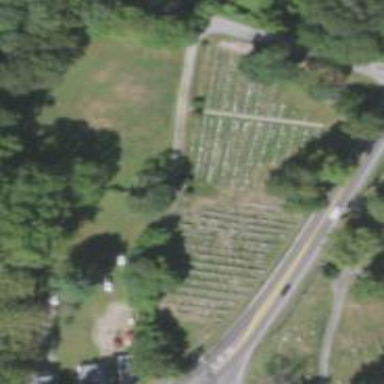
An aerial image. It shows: Cemetery.